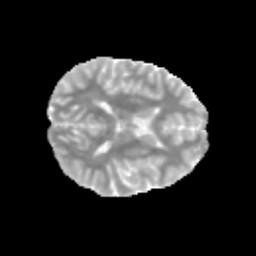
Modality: MD
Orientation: axial
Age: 13
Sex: male
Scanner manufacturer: siemens
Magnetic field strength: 3 T
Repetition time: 3.8 s
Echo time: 0.07 s